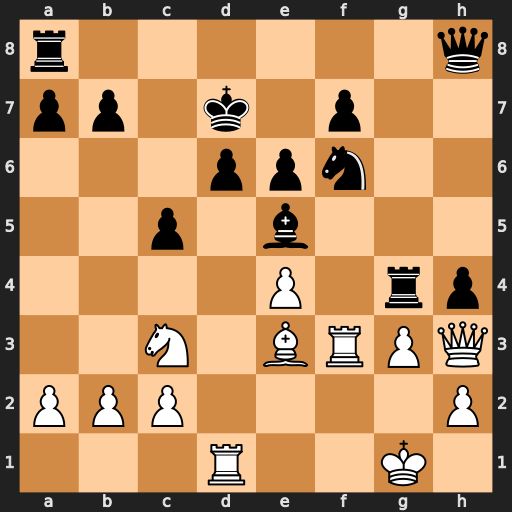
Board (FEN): r6q/pp1k1p2/3ppn2/2p1b3/4P1rp/2N1BRPQ/PPP4P/3R2K1
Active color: w
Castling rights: -
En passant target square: -
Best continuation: Rxf6 Rxg3+ hxg3